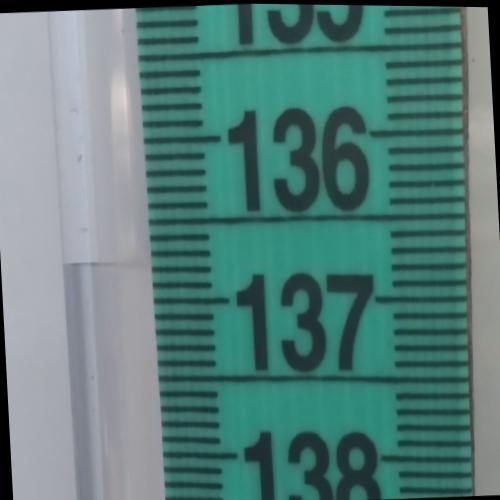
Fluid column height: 136.8 cm